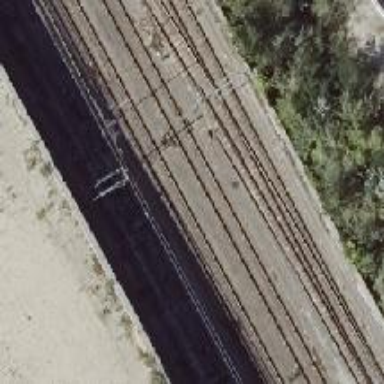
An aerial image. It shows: Railway with electrified contact lines.